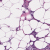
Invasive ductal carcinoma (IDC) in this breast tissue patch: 1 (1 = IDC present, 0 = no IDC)